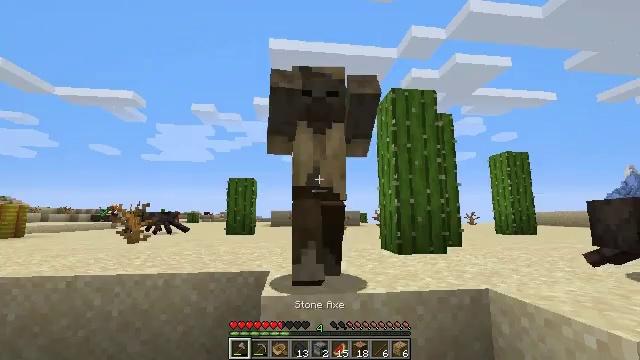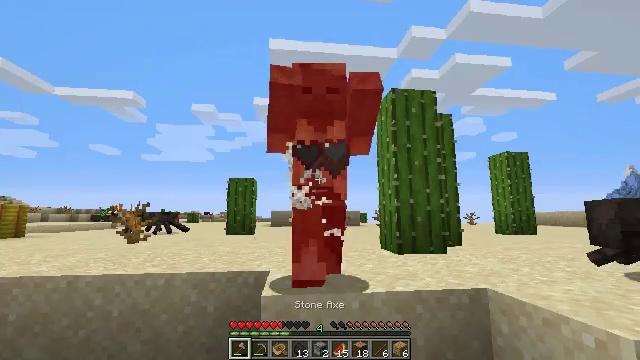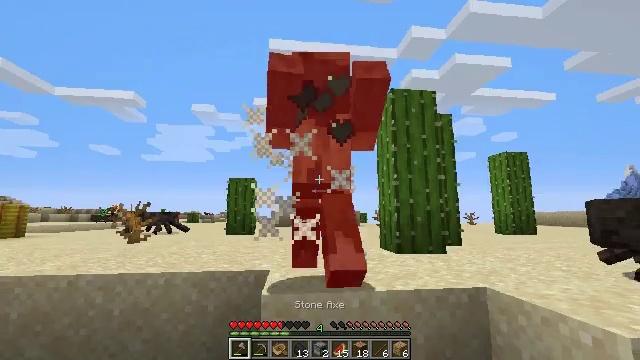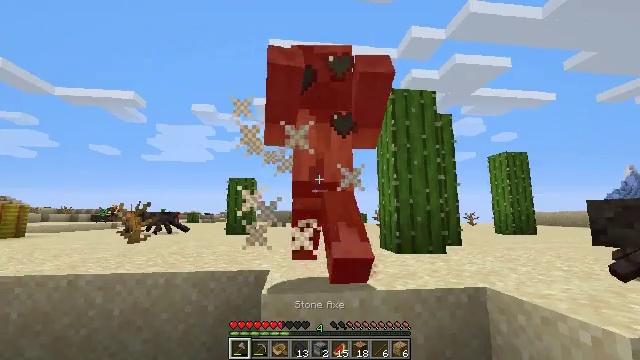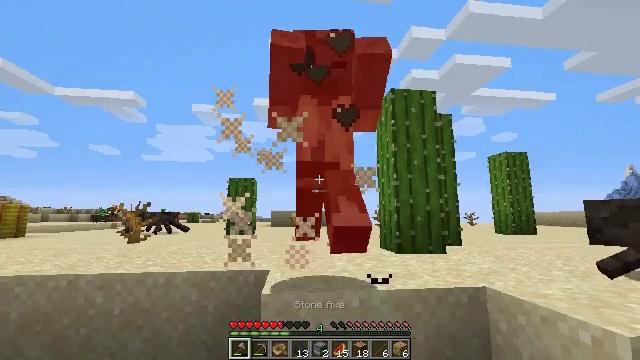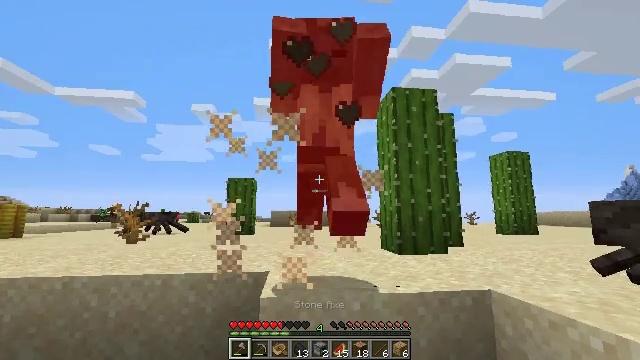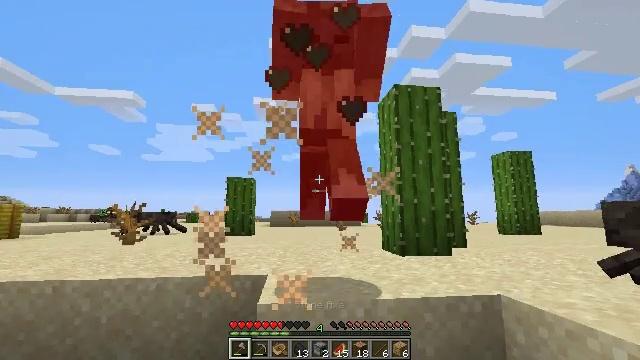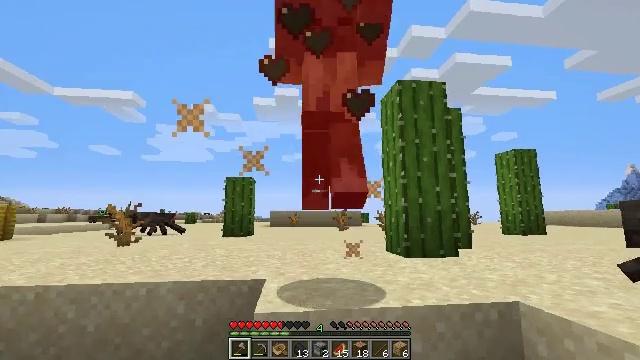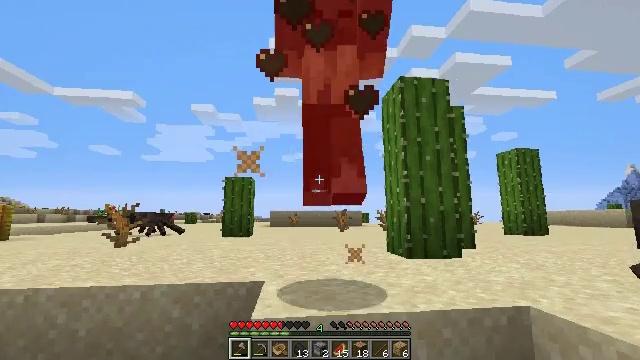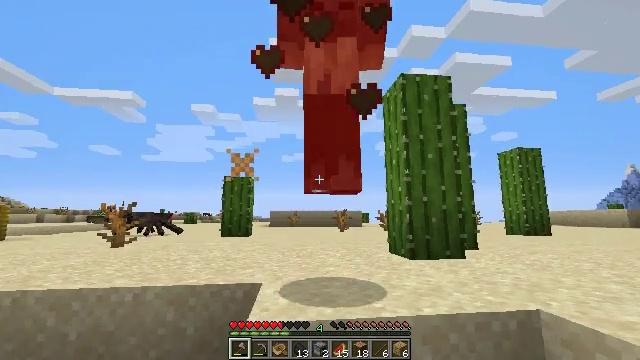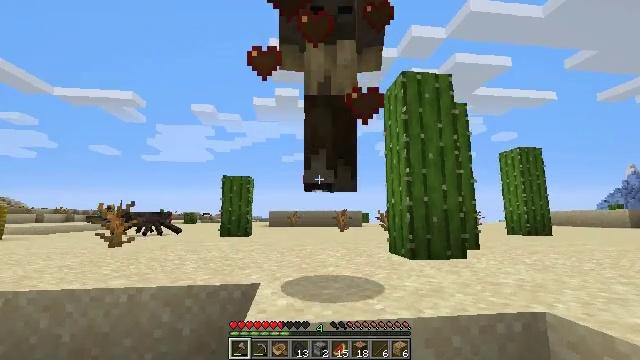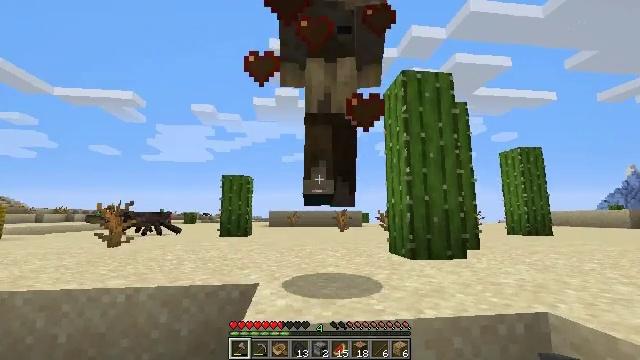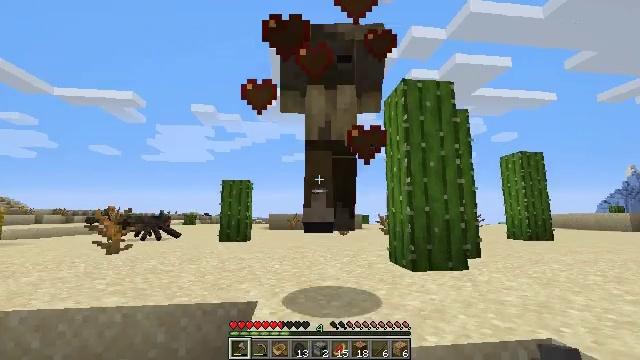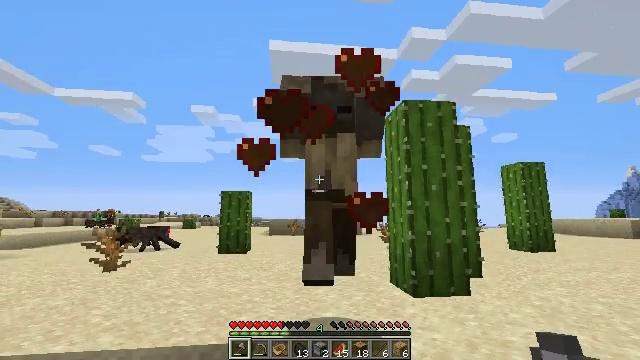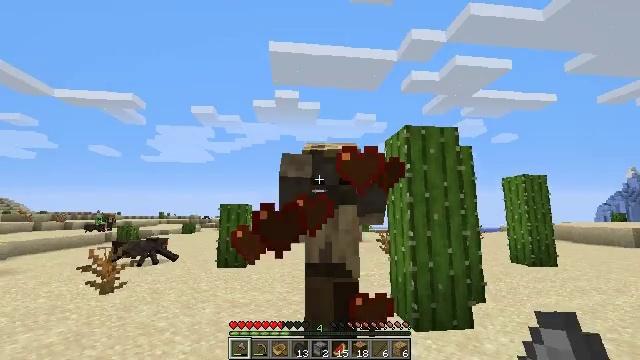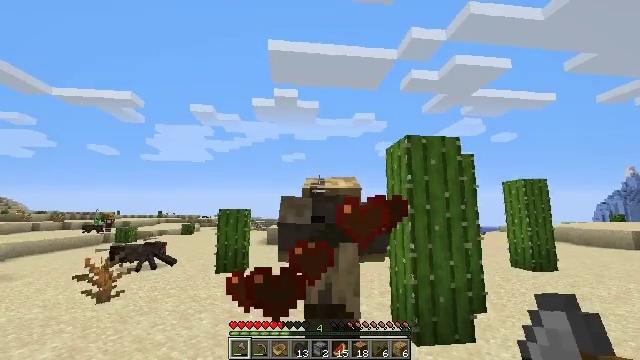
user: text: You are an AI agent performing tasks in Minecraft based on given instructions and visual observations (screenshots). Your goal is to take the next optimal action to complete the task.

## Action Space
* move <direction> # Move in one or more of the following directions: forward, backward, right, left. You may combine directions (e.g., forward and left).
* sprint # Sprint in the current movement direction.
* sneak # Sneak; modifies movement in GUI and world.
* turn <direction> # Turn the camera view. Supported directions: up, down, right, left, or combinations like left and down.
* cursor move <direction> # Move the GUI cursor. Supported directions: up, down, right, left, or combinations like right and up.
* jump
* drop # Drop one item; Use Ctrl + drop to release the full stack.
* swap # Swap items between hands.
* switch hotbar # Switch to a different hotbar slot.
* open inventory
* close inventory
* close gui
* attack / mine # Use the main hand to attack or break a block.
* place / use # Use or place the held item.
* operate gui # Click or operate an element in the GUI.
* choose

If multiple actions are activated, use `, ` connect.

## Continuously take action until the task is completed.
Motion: motion action
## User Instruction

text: Kill a husk.
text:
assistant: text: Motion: no_op
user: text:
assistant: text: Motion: no_op
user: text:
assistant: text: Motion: no_op
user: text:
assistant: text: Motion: no_op
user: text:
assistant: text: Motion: move forward
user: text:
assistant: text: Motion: move forward
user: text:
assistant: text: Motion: move forward
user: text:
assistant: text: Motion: no_op
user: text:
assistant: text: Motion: no_op
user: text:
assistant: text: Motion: no_op
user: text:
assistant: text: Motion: no_op
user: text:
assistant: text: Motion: jump
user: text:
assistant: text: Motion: jump
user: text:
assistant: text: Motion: move forward, jump
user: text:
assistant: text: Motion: move forward, jump
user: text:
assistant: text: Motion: turn down
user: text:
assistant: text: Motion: no_op
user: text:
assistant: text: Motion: no_op
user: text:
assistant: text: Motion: turn down
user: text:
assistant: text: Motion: turn right and down, attack / mine
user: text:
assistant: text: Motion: move back, turn down, attack / mine
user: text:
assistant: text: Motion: move back, attack / mine
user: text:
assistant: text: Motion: move back, attack / mine
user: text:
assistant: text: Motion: move back, turn up
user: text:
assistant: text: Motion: move back, turn up
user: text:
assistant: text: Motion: no_op